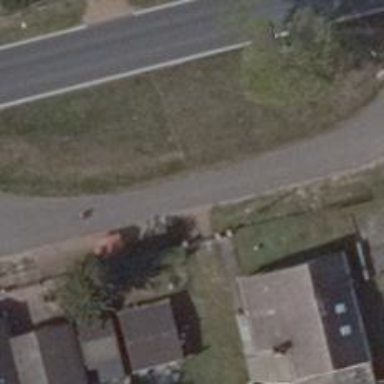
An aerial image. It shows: Residential road with asphalt surface.